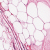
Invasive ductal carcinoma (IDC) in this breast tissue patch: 0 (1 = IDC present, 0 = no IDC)